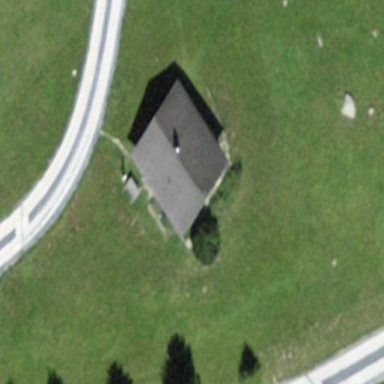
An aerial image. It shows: Bungalow-style building.